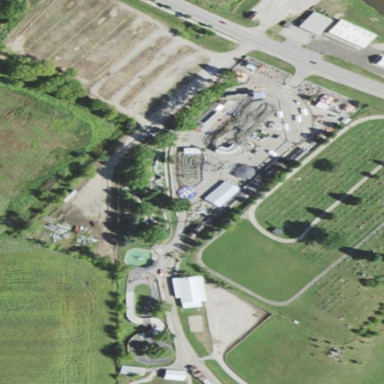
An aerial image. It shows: Theme park offering leisure land activities for tourists.